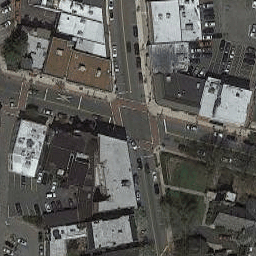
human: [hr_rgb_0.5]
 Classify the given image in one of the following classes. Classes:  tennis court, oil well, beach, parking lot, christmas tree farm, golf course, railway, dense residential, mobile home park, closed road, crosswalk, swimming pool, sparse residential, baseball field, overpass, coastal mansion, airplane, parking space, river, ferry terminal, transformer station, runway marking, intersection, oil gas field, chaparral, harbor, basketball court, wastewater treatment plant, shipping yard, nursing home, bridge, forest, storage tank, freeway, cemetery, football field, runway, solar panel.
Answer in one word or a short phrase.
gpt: intersection